Question: What is the syntax error here?

I'm getting this syntax error. I want to store data in the database from . 'Foodname' and 'Qty' are my table column names.
'''
String Foodname=starter.getSelectedItem().toString();
String Qty=starterqty.getText();
try{
pst=con.prepareStatement("insert into order values(?,?)");
pst.setString(1,Foodname);
pst.setString(2,Qty);
pst.execute();
JOptionPane.showMessageDialog(null, "Data is saved");
}
catch(Exception ex)
{
JOptionPane.showMessageDialog(null,ex);
}
'''
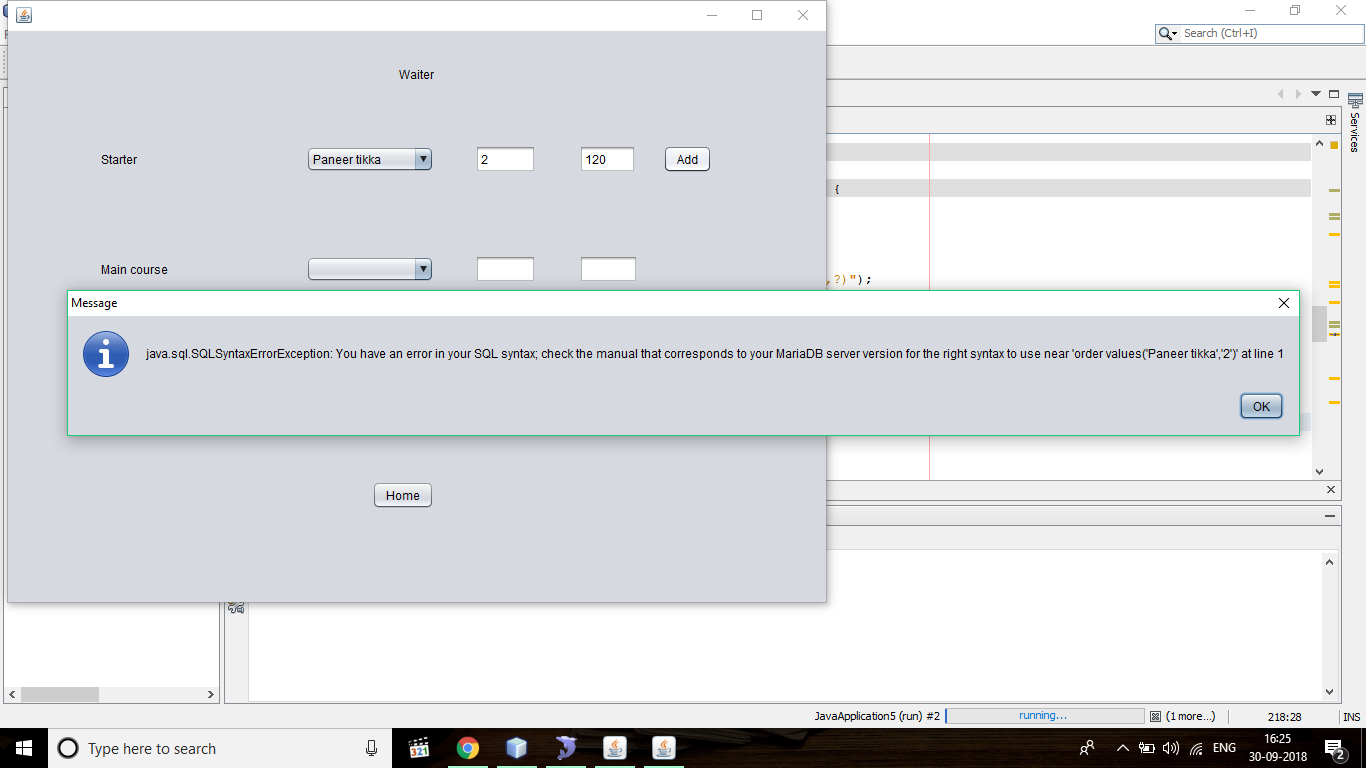
Answer: You have a table named 'order', in 'MySQL/MariaDB' databases 'order' is a reserved word, you should either change your table name or use quotes like below,
'''
insert into 'order' values(?,?)
'''
Or simply change table name,
'''
insert into 'some_other_name' values(?,?)
'''
Hope this helps.